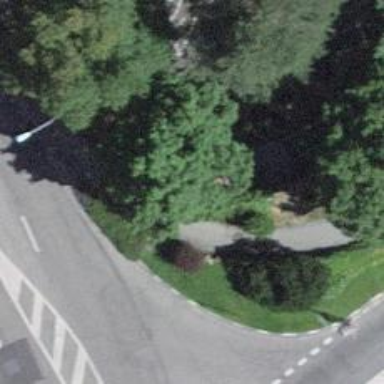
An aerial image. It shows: Tunnel footway.